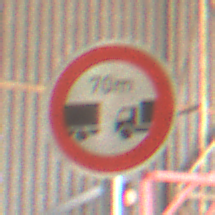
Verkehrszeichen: VerbotUnterschreitenMindestabstand
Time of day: Midday
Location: Indoor (Urban)
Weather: NotSpecified
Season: NotSpecified
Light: Natural